Interaction volume radius: 5 \u00c5
Interaction volume height: 10 \u00c5
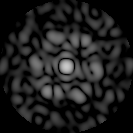
Disorder parameter: 0.8424